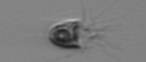
Label: Balanion